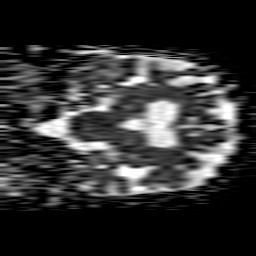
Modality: ADC
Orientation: coronal
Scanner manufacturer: philips
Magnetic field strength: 1.5 T
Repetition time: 6.519 s
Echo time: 0.1624 s